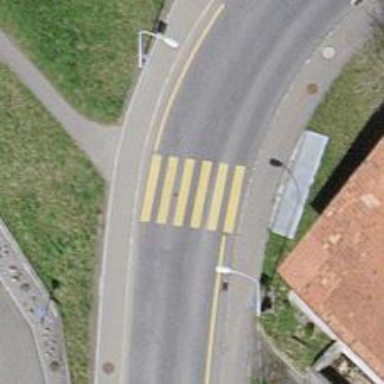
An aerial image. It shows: Zebra crossing on footway.